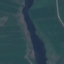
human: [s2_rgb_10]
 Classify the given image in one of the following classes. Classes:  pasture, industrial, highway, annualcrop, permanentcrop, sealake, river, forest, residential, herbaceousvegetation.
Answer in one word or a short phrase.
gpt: River